Aerial crown-view tile of a tropical tree (Barro Colorado Island, Panama), acquired 20250317:
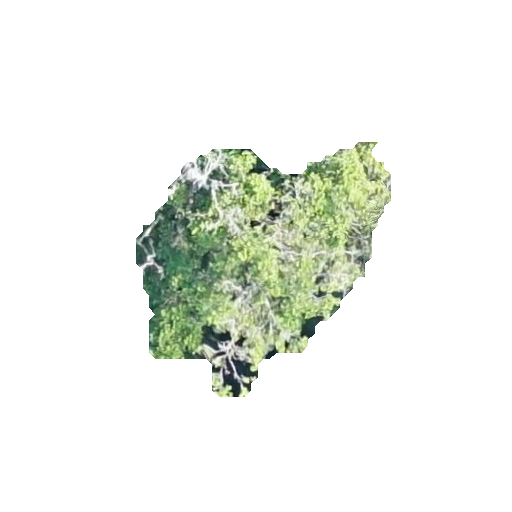
Species: Poulsenia armata
GBIF accepted scientific name: Poulsenia armata
Crown area: 62.536 m²